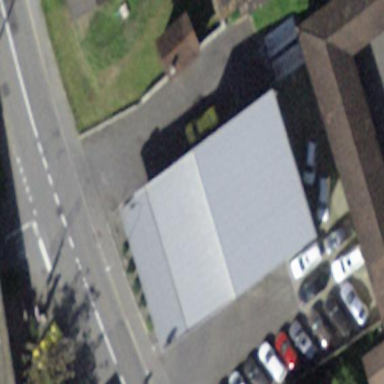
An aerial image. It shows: Fuel amenity located on the roof of building.